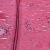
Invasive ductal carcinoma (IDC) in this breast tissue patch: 0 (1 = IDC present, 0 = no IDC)